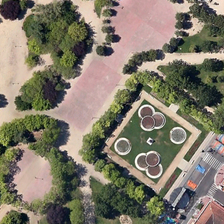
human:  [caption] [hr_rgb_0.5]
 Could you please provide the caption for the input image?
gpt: many green trees are in a square .

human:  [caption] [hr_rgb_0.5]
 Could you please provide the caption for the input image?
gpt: many green trees are in a square .

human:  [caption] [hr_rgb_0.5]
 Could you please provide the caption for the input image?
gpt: many green trees are in a square .

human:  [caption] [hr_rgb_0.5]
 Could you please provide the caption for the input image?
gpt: many green trees are in a square .

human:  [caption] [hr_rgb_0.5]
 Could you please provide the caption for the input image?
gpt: many green trees are in a square .